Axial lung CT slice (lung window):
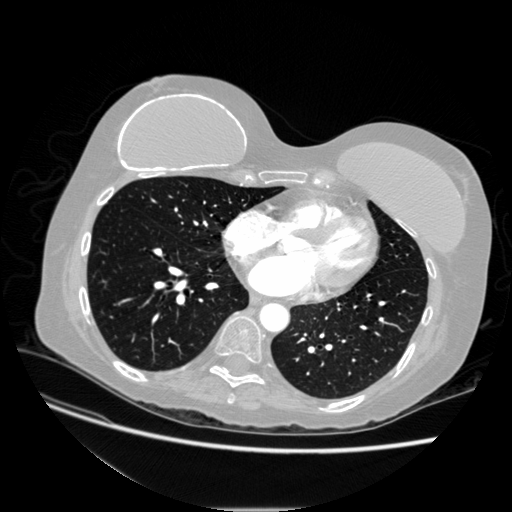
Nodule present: no